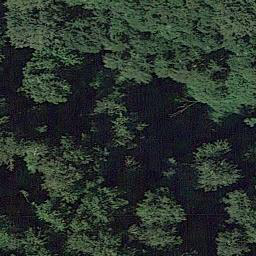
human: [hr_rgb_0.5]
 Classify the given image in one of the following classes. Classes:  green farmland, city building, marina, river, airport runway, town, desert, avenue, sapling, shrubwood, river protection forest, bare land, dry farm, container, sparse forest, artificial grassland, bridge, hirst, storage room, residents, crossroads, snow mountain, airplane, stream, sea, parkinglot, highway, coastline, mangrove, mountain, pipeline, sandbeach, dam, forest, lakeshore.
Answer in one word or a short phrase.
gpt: forest